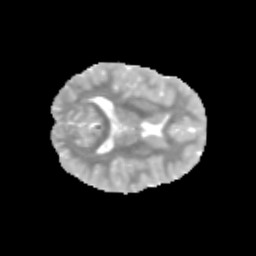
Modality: MD
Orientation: axial
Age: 11
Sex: female
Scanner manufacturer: siemens
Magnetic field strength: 3 T
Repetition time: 3.8 s
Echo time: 0.07 s